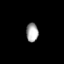
Tissue: prostate
Cell type: T cells
Senescence score: 0.3475
Nuclear area (px): 219
Mean DAPI intensity: 170.201